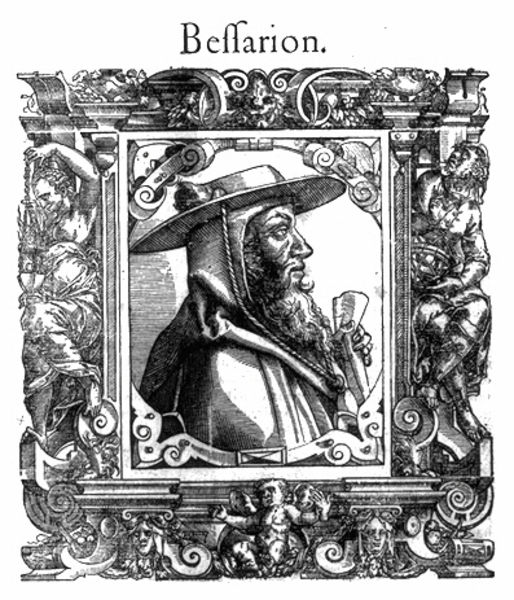
Titel: Bildnis des Kardinals Bessarion, Patriarch von Konstantinopel
Künstler: Tobias Stimmer
Institution: (Seriendruck)
Schlagwörter: blätter, dunkel, flügel, hand, kopf, mann, schatten, umhang, weiß, brust, finger, grau, hell, hut, mund, nase, profil, schwarz, säulen, zeichnung, blick, haube, ornament, bart, mütze, arm, augen, falten, halten, knoten, mensch, rahmen, sockel, vollbart, bild, bildnis, herr, portrait, porträt, auge, figur, geistlicher, mantel, schnur, stoff, personen, blatt, brustbild, kinn, lippen, locken, renaissance, oval, engel, putte, putto, statue, holzschnitt, schrift, seitlich, papier, rahmung, kette, grafik, graphik, rand, figuren, büste, floral, ornamente, seitenansicht, verzierung, kordel, holzrahmen, wange, krempe, name, buch, zettel, medaillon, umrahmung, druck, schwarzweiss, schraffur, radierung, stich, seite, text, kardinal, allegorie, löwenkopf, rolle, tracht, pergament, sims, statuen, voluten, hubi, portät, umfassen, weihrauchfass, schriftrolle, löwe, volute, schnecken, ornamentik, kupferstich, cape, putti, schnitzwerk, kapuze, latein, lateinisch, seriendruck, mud, wallen, bandelwerk, atlanten, uch, kardinalshut, rahman, renaissacne, bessarion, bezeichnugn, hutbnd, reformist, 16. jahrhundert, beffarion, bart+hut, kardinalhut